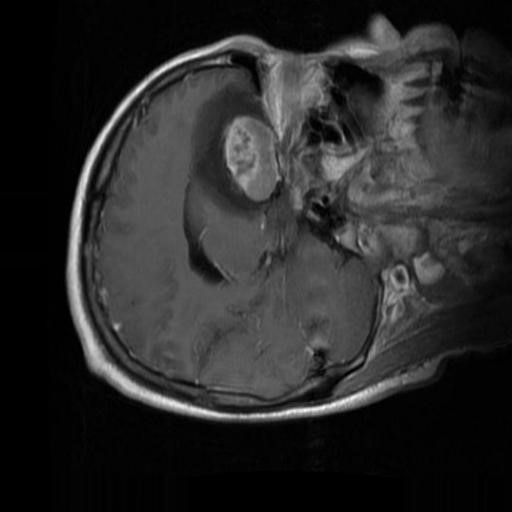
Label: brain_menin